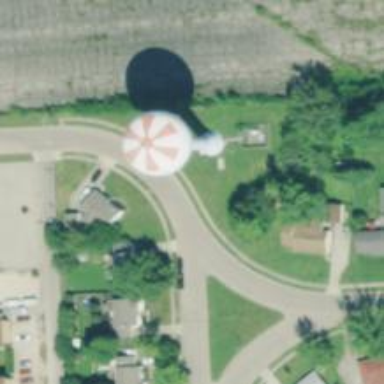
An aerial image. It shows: Water tower that is man-made.